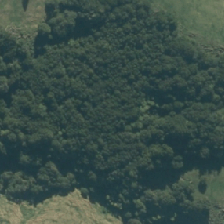
Land cover: indigenous_forest